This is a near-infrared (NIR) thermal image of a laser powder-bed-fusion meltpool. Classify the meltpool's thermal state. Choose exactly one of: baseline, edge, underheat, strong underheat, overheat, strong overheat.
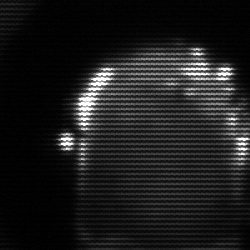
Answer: baseline